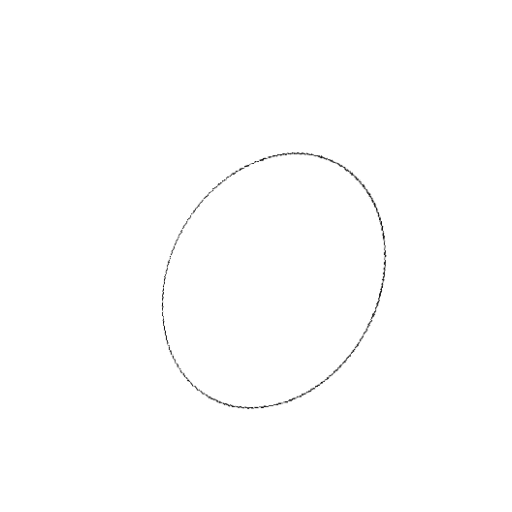
Crossing number: 0